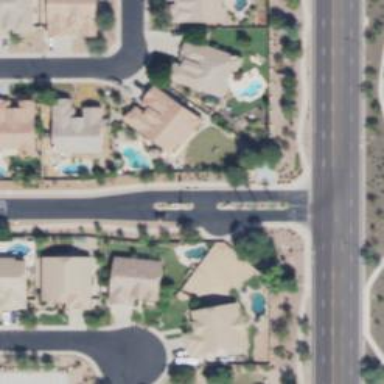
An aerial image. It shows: Residential road with asphalt surface.